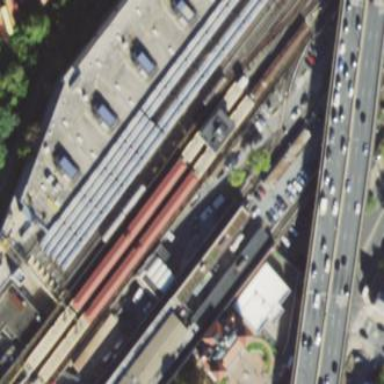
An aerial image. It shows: Bridge leading to railway platform for public transport.